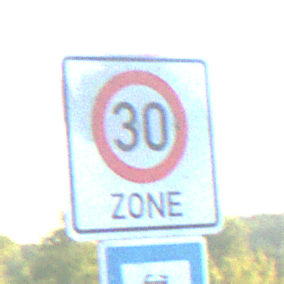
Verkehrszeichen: BeginnZone30
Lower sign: SackgasseRadverkehrDurchlaessig
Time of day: SunriseSunset
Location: Outdoor (RoadRail)
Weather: Clear
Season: NotSpecified
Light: Natural